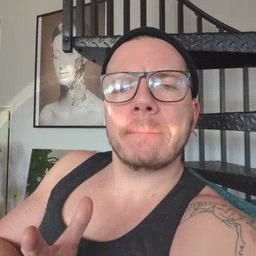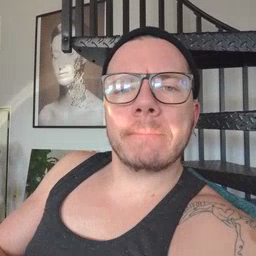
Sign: fine